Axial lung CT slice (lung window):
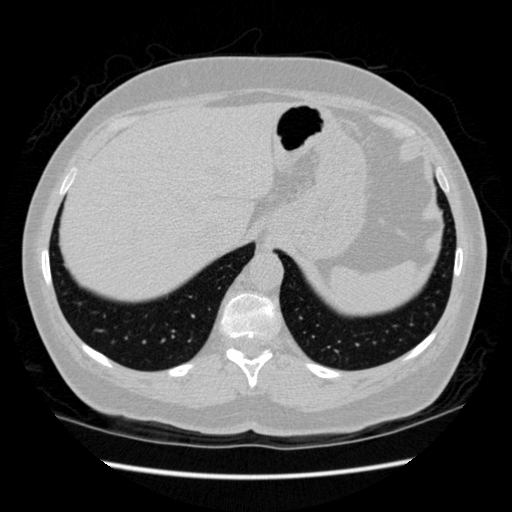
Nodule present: no